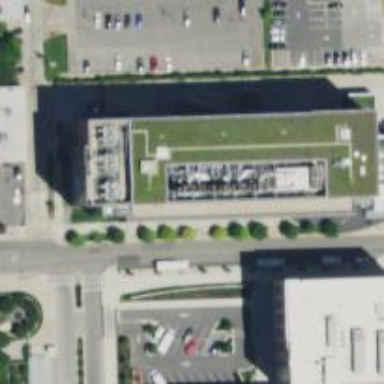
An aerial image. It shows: Government office building.